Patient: sex M, age 28
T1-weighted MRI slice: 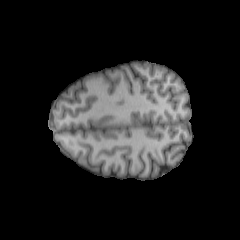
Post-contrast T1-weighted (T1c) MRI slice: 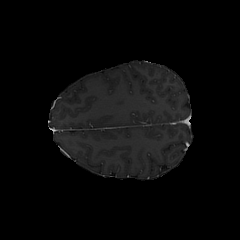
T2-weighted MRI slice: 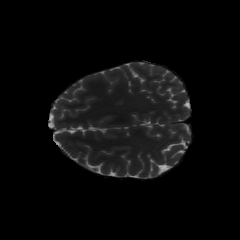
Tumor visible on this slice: no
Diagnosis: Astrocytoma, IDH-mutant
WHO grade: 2